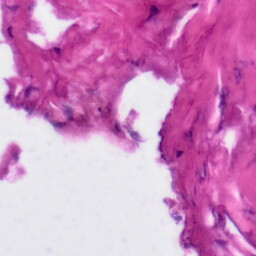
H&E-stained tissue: Tonsil